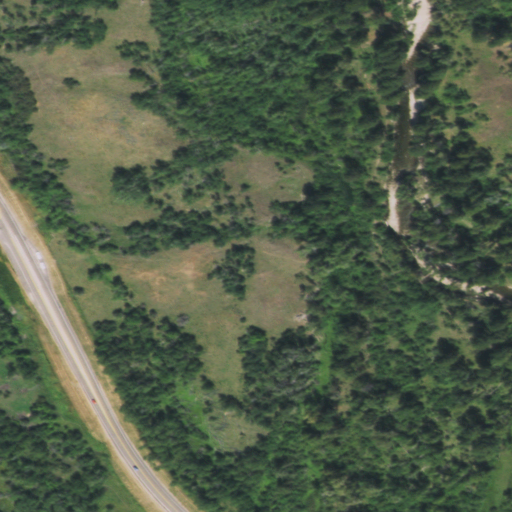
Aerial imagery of valley in Wyoming named West Draw containing woody wetlands, shrub, herbaceous wetlands, open development, deciduous forest, and low intensity development